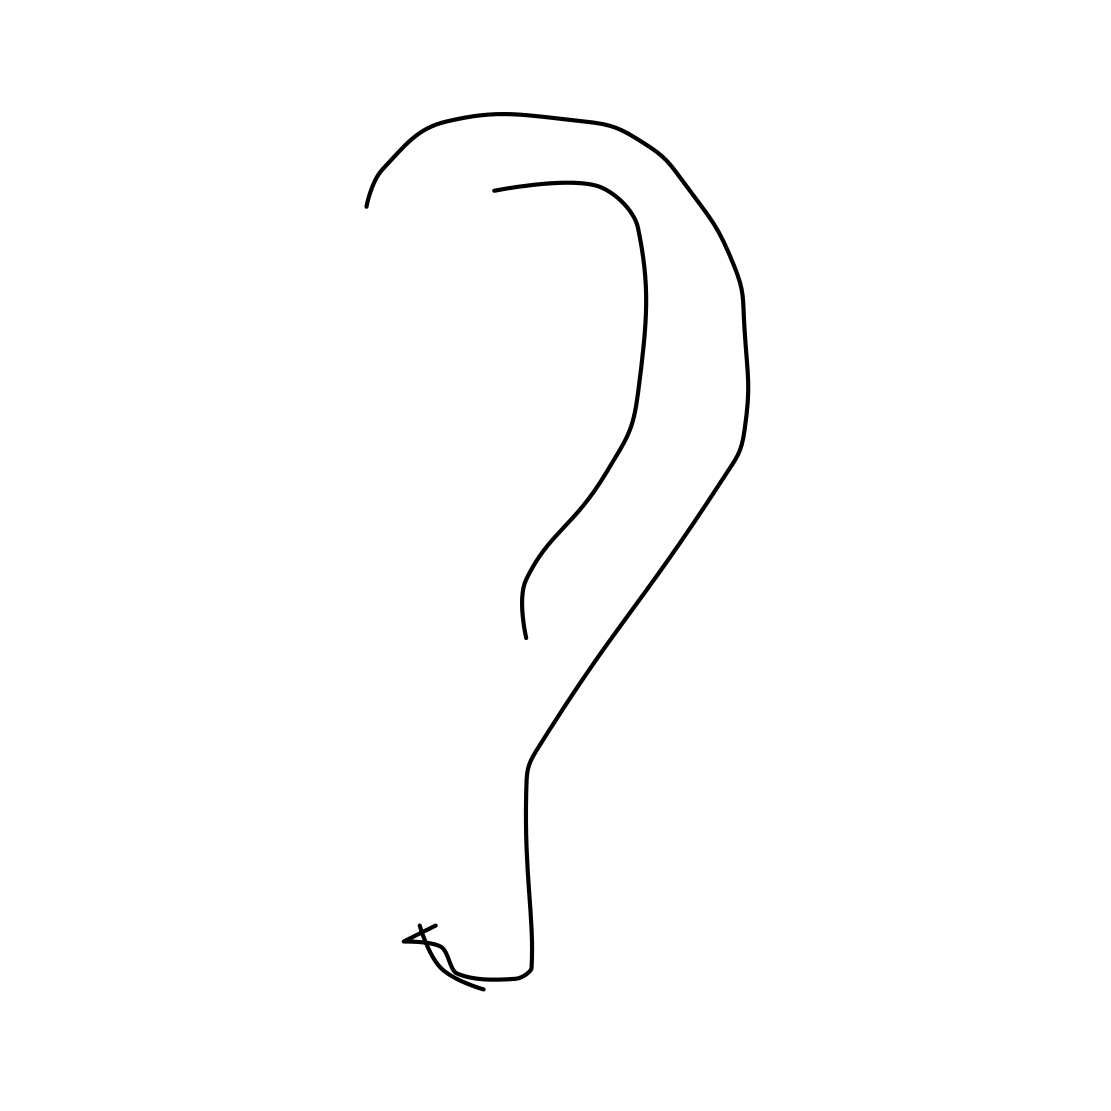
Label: ear